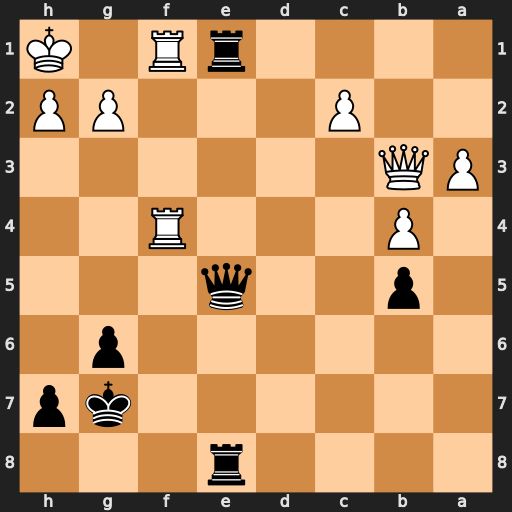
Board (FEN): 4r3/6kp/6p1/1p2q3/1P3R2/PQ6/2P3PP/4rR1K
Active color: b
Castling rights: -
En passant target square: -
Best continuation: Qxf4 Qc3+ Qe5